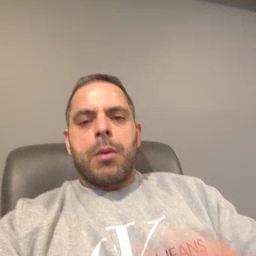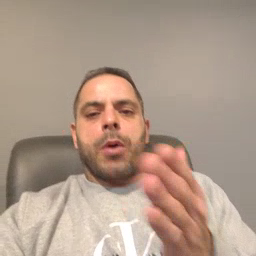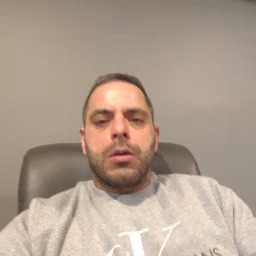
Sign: book